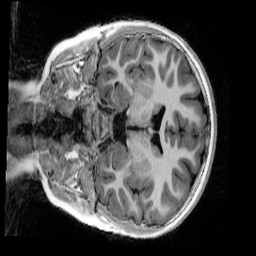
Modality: UNIT1_denoised
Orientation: coronal
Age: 9
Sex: female
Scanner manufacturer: siemens
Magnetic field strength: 3 T
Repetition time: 4 s
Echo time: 0.00303 s